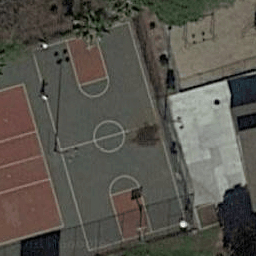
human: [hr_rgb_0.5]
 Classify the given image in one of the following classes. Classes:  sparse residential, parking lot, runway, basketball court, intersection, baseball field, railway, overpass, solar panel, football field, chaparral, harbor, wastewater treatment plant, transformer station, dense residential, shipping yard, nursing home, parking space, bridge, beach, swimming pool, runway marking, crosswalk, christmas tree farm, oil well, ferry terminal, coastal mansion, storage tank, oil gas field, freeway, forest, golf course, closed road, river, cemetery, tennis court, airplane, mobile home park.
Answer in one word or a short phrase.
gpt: basketball court